Question: I gonna show a preview using a 'PopupWindow' based on <URL> feature of Samsung SPen
But the problem is that the 'SurfaceView' is not created and non of the 'SurfaceHolder.Callback' methods are called.
The surface region becomes transparent when the popup is displayed because the surface is not created at all.
'SurfaceView' and is transparent:

'HoverPreview':
'''
public class HoverPreview extends LinearLayout implements View.OnHoverListener, SurfaceHolder.Callback {
private static final String TAG = "HoverPreview";
private SurfaceHolder mHolder = null;
View mAnchorView = null;
String videoPath;
int position;
private boolean IsMediaPlayerReady = false;
private MediaPlayer mMediaPlayer;
private SurfaceView mSurfaceView;
Context context;
public HoverPreview(Context context, String videoPath, int position) {
super(context);
this.videoPath = videoPath;
this.position = position;
setupLayout(context);
}
public HoverPreview(Context context, AttributeSet attrs) {
super(context, attrs);
setupLayout(context);
}
public HoverPreview(Context context, AttributeSet attrs, int defStyle) {
super(context, attrs, defStyle);
setupLayout(context);
}
private void setupLayout(Context context) {
this.context = context;
LayoutInflater inflater = (LayoutInflater) context.getSystemService(Context.LAYOUT_INFLATER_SERVICE);
inflater.inflate(R.layout.media_browser_hover, this);
}
@Override
protected void onFinishInflate() {
super.onFinishInflate();
}
@Override
public void surfaceCreated(SurfaceHolder surfaceHolder) {
Log.d(TAG, "HoverSurface created");
final Surface surface = surfaceHolder.getSurface();
if (surface == null) return;
if (!surface.isValid()) return;
mHolder = surfaceHolder;
mMediaPlayer = new MediaPlayer();
try {
mMediaPlayer.setDataSource(videoPath);
} catch (IOException e) {
e.printStackTrace();
}
mMediaPlayer.setDisplay(mHolder);
mAnchorView.setTag(mMediaPlayer);
mMediaPlayer.setOnVideoSizeChangedListener(new MediaPlayer.OnVideoSizeChangedListener() {
@Override
public void onVideoSizeChanged(MediaPlayer mediaPlayer, int i, int i2) {
mHolder.setFixedSize(i, i2);
}
});
mMediaPlayer.setOnPreparedListener(new MediaPlayer.OnPreparedListener() {
@Override
public void onPrepared(MediaPlayer mediaPlayer) {
Log.d(TAG, "MediaPlayer preview is prepared");
IsMediaPlayerReady = true;
if (mMediaPlayer != null && IsMediaPlayerReady) {
if (position > 0)
mMediaPlayer.seekTo(position);
mMediaPlayer.start();
}
}
});
Log.d(TAG, "MediaPlayer is created");
try {
mMediaPlayer.prepare();
} catch (IOException e) {
e.printStackTrace();
}
}
@Override
public void surfaceChanged(SurfaceHolder surfaceHolder, int i, int i2, int i3) {
Log.d(TAG, "HoverSurface changed");
}
@Override
public void surfaceDestroyed(SurfaceHolder surfaceHolder) {
Log.d(TAG, "HoverSurface destroyed");
if (mMediaPlayer != null) {
mMediaPlayer.stop();
mMediaPlayer.release();
//thumbnailImageView.setTag(null);
}
}
public void setAnchorView(View view) {
mAnchorView = view;
}
@Override
public boolean onHover(View view, MotionEvent motionEvent) {
try {
if (motionEvent.getAction() == MotionEvent.ACTION_HOVER_ENTER) {
Log.d(TAG, "ACTION_HOVER_ENTER");
mSurfaceView = (SurfaceView) findViewById(R.id.media_browser_hoverSurfaceView);
mHolder = mSurfaceView.getHolder();
if (mHolder != null) {
mHolder.addCallback(this);
}
} else if (motionEvent.getAction() == MotionEvent.ACTION_HOVER_EXIT) {
Log.d(TAG, "ACTION_HOVER_EXIT");
if (mAnchorView.getTag() != null) {
MediaPlayer mMediaPlayer = (MediaPlayer) mAnchorView.getTag();
mMediaPlayer.stop();
mMediaPlayer.release();
mAnchorView.setTag(null);
}
}
} catch (Exception e) {
Log.e(TAG, e.getMessage() + Utils.toString(e.getStackTrace()));
}
return false;
}
}
'''
The code to show the preview:
'''
final PopupWindow popupWindow = new PopupWindow(context);
final HoverPreview hoverPreview = new HoverPreview(context, videoPath, 0);
hoverPreview.setAnchorView(thumbnailImageView);
thumbnailImageView.setOnHoverListener(new View.OnHoverListener() {
@Override
public boolean onHover(View view, MotionEvent motionEvent) {
hoverPreview.onHover(view, motionEvent);
if (motionEvent.getAction() == MotionEvent.ACTION_HOVER_ENTER) {
popupWindow.setContentView(hoverPreview);
popupWindow.setWidth(600);
popupWindow.setHeight(400);
popupWindow.showAtLocation(thumbnailImageView, ToolHoverPopup.Gravity.NO_GRAVITY, 10, 10);
Log.d(TAG, "Manual Hover Enter");
} else if (motionEvent.getAction() == MotionEvent.ACTION_HOVER_EXIT) {
Log.d(TAG, "Manual Hover Exit");
if (popupWindow != null)
popupWindow.dismiss();
}
return true;
});
'''
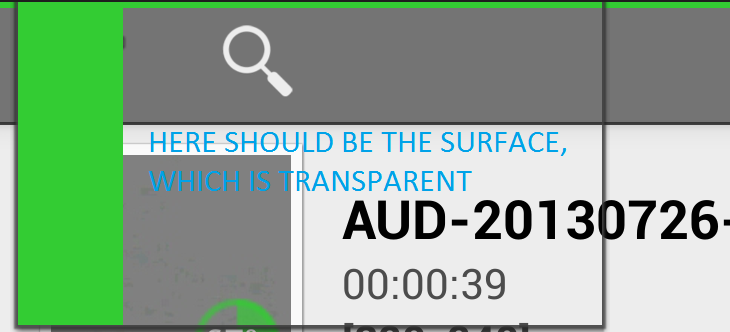
Answer: Here's my complete solution:
I borrowed some code from 'ToolHoverPopup' class from SPen library, also I customized for this special popup so that nothing is created or inflated until the actual hovering is happened so that we don't consume resources for enabling such a preview in lists.
We need to have our preview attached to a 'Window' so because of this we have to manage all the underlying job of positioning which is normally done by 'PopupWindow', so I completely removed the dependency on the 'PopupWindow' and now my 'HoverPreview' class is fully working and manages all the jobs, also it has the ability to determine the Hover Detection delay in milliseconds.
Screenshot (SurfaceView is created)

Usage: (Since the layout contains 'SurfaceView' and is resource intensive, I manually trigger 'onHover' event so that the real surface creation is performed only when the real hover is performed. Also by this, I don't create any object of 'HoverPreview' before it's needed)
'''
thumbnailImageView.setOnHoverListener(new View.OnHoverListener() {
@Override
public boolean onHover(View view, MotionEvent motionEvent) {
HoverPreview hoverPreview;
if (thumbnailImageView.getTag() == null) {
hoverPreview = new HoverPreview(context, getActivity().getWindow(), videoPath, 0);
hoverPreview.setHoverDetectTime(1000);
thumbnailImageView.setTag(hoverPreview);
} else
hoverPreview = (HoverPreview) thumbnailImageView.getTag();
hoverPreview.onHover(null, motionEvent);
if (motionEvent.getAction() == MotionEvent.ACTION_HOVER_EXIT)
thumbnailImageView.setTag(null);
return true;
}
});
'''
'HoverPreview':
'''
public class HoverPreview extends LinearLayout implements View.OnHoverListener, SurfaceHolder.Callback {
private static final int MSG_SHOW_POPUP = 1;
private static final int MSG_DISMISS_POPUP = 2;
private static final int HOVER_DETECT_TIME_MS = 300;
private static final int POPUP_TIMEOUT_MS = 60 * 1000;
protected int mHoverDetectTimeMS;
private static final String TAG = "HoverPreview";
private SurfaceHolder mHolder = null;
String videoPath;
int position;
private boolean IsMediaPlayerReady = false;
private MediaPlayer mMediaPlayer;
private SurfaceView mSurfaceView;
Context context;
private HoverPopupHandler mHandler;
Window window;
public HoverPreview(Context context, Window window, String videoPath, int position) {
super(context);
this.mHoverDetectTimeMS = HOVER_DETECT_TIME_MS;
this.videoPath = videoPath;
this.position = position;
this.window = window;
setupLayout(context);
}
private void setupLayout(Context context) {
this.context = context;
LayoutInflater inflater = (LayoutInflater) context.getSystemService(Context.LAYOUT_INFLATER_SERVICE);
rootView = inflater.inflate(R.layout.media_browser_hover, this);
mSurfaceView = (SurfaceView) findViewById(R.id.media_browser_hoverSurfaceView);
}
View rootView;
@Override
protected void onFinishInflate() {
super.onFinishInflate();
}
@Override
public void surfaceCreated(SurfaceHolder surfaceHolder) {
Log.d(TAG, "HoverSurface created");
final Surface surface = surfaceHolder.getSurface();
if (surface == null) return;
if (!surface.isValid()) return;
mHolder = surfaceHolder;
mMediaPlayer = new MediaPlayer();
try {
mMediaPlayer.setDataSource(videoPath);
} catch (IOException e) {
e.printStackTrace();
return;
}
mMediaPlayer.setDisplay(mHolder);
mMediaPlayer.setOnPreparedListener(new MediaPlayer.OnPreparedListener() {
@Override
public void onPrepared(MediaPlayer mediaPlayer) {
Log.d(TAG, "MediaPlayer preview is prepared");
IsMediaPlayerReady = true;
int videoWidth = mMediaPlayer.getVideoWidth();
int videoHeight = mMediaPlayer.getVideoHeight();
Point size = new Point();
int screenHeight = 0;
int screenWidth = 0;
Display display = getDisplay();
display.getSize(size);
screenWidth = size.x - (350 + 30); // margin + padding
screenHeight = size.y;
FrameLayout.LayoutParams lp = (FrameLayout.LayoutParams) mSurfaceView.getLayoutParams();
lp.width = screenWidth;
lp.height = (int) (((float) videoHeight / (float) videoWidth) * (float) screenWidth);
mSurfaceView.setLayoutParams(lp);
if (mMediaPlayer != null && IsMediaPlayerReady) {
if (position > 0)
mMediaPlayer.seekTo(position);
mMediaPlayer.start();
findViewById(R.id.media_browser_hoverRootFrameLayout).setVisibility(VISIBLE);
}
}
});
Log.d(TAG, "MediaPlayer is created");
try {
mMediaPlayer.prepare();
} catch (IOException e) {
e.printStackTrace();
}
}
@Override
public void surfaceChanged(SurfaceHolder surfaceHolder, int i, int i2, int i3) {
Log.d(TAG, "HoverSurface changed");
}
@Override
public void surfaceDestroyed(SurfaceHolder surfaceHolder) {
Log.d(TAG, "HoverSurface destroyed");
try {
if (mMediaPlayer != null) {
mMediaPlayer.stop();
mMediaPlayer.release();
}
} catch (Exception e) {
}
}
@Override
public boolean onHover(View view, MotionEvent motionEvent) {
try {
if (motionEvent.getAction() == MotionEvent.ACTION_HOVER_ENTER) {
Log.d(TAG, "ACTION_HOVER_ENTER");
show(); // checks the timing
} else if (motionEvent.getAction() == MotionEvent.ACTION_HOVER_EXIT) {
Log.d(TAG, "ACTION_HOVER_EXIT");
dismiss();
}
} catch (Exception e) {
Log.e(TAG, e.getMessage() + Utils.toString(e.getStackTrace()));
}
return false;
}
/**
* Sets the time that detecting hovering.
*
* @param ms The time, milliseconds
*/
public void setHoverDetectTime(int ms) {
mHoverDetectTimeMS = ms;
}
public void dismiss() {
dismissPopup();
}
private void dismissPopup() {
// remove pending message and dismiss popup
getMyHandler().removeMessages(MSG_SHOW_POPUP);
getMyHandler().removeMessages(MSG_DISMISS_POPUP);
try {
if (mMediaPlayer != null) {
mMediaPlayer.stop();
mMediaPlayer.release();
}
} catch (Exception e) {
}
if (getParent() != null)
((ViewGroup) getParent()).removeView(this);
}
private Handler getMyHandler() {
if (mHandler == null)
mHandler = new HoverPopupHandler();
return mHandler;
}
public void show() {
// send message to show.
if (getMyHandler().hasMessages(MSG_SHOW_POPUP)) {
return;
// getHandler().removeMessages(MSG_SHOW_POPUP);
}
getMyHandler().sendEmptyMessageDelayed(MSG_SHOW_POPUP, mHoverDetectTimeMS);
}
private void showPopup() {
if (getParent() == null) {
final WindowManager.LayoutParams params = new WindowManager.LayoutParams(
WindowManager.LayoutParams.MATCH_PARENT,
WindowManager.LayoutParams.MATCH_PARENT,
WindowManager.LayoutParams.TYPE_SYSTEM_OVERLAY,
WindowManager.LayoutParams.FLAG_NOT_FOCUSABLE,
PixelFormat.TRANSLUCENT);
params.gravity = Gravity.CENTER_VERTICAL;
params.x = 350;
window.addContentView(this, params);
}
mHolder = mSurfaceView.getHolder();
if (mHolder != null) {
mHolder.addCallback(this);
}
}
;
private class HoverPopupHandler extends Handler {
@Override
public void handleMessage(Message msg) {
// if (DEBUG)
// android.util.Log.e(TAG, "handleMessage : " + ((msg.what == MSG_SHOW_POPUP) ? "SHOW" : "DISMISS"));
switch (msg.what) {
case MSG_SHOW_POPUP:
showPopup();
sendEmptyMessageDelayed(MSG_DISMISS_POPUP, POPUP_TIMEOUT_MS);
break;
case MSG_DISMISS_POPUP:
dismissPopup();
break;
}
}
}
}
'''